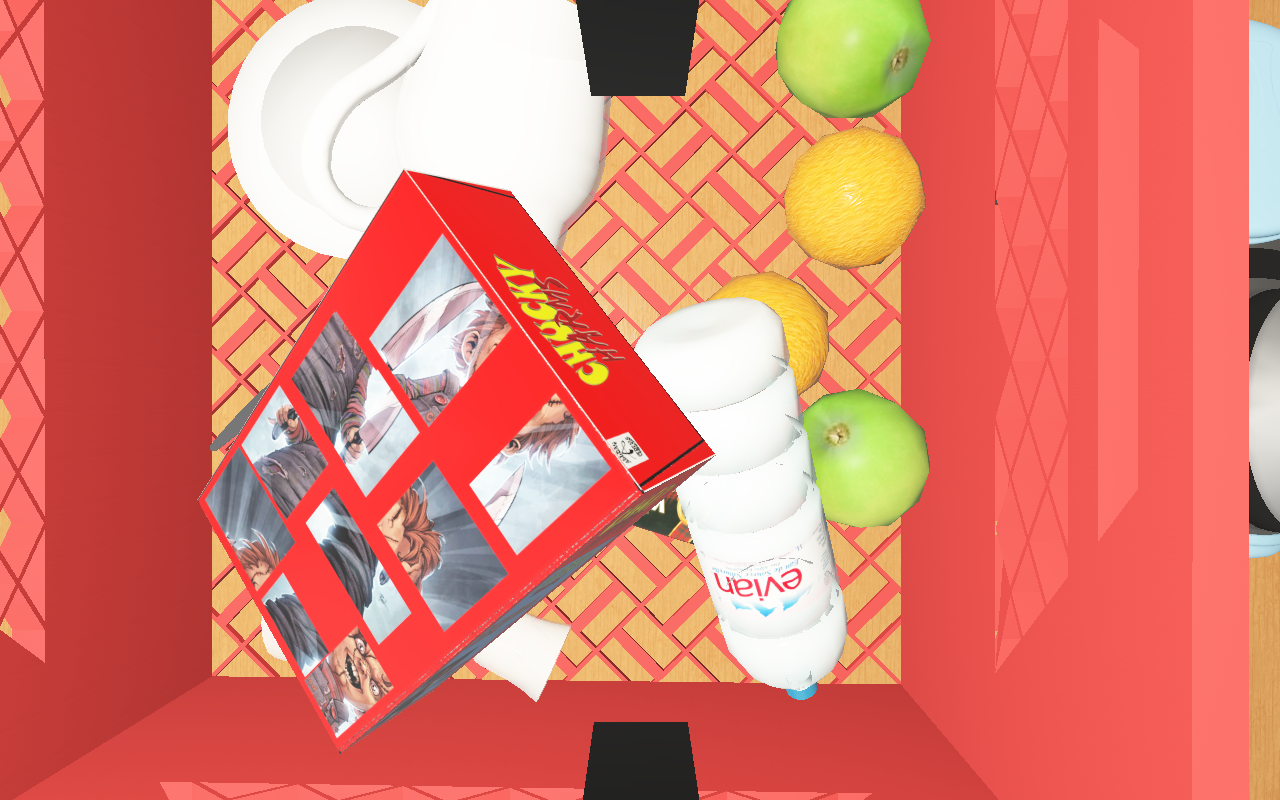
Objects in the scene:
water bottle
apple
orange
spoon
glass
wineglass
cereal box
cereal box
biscuit box